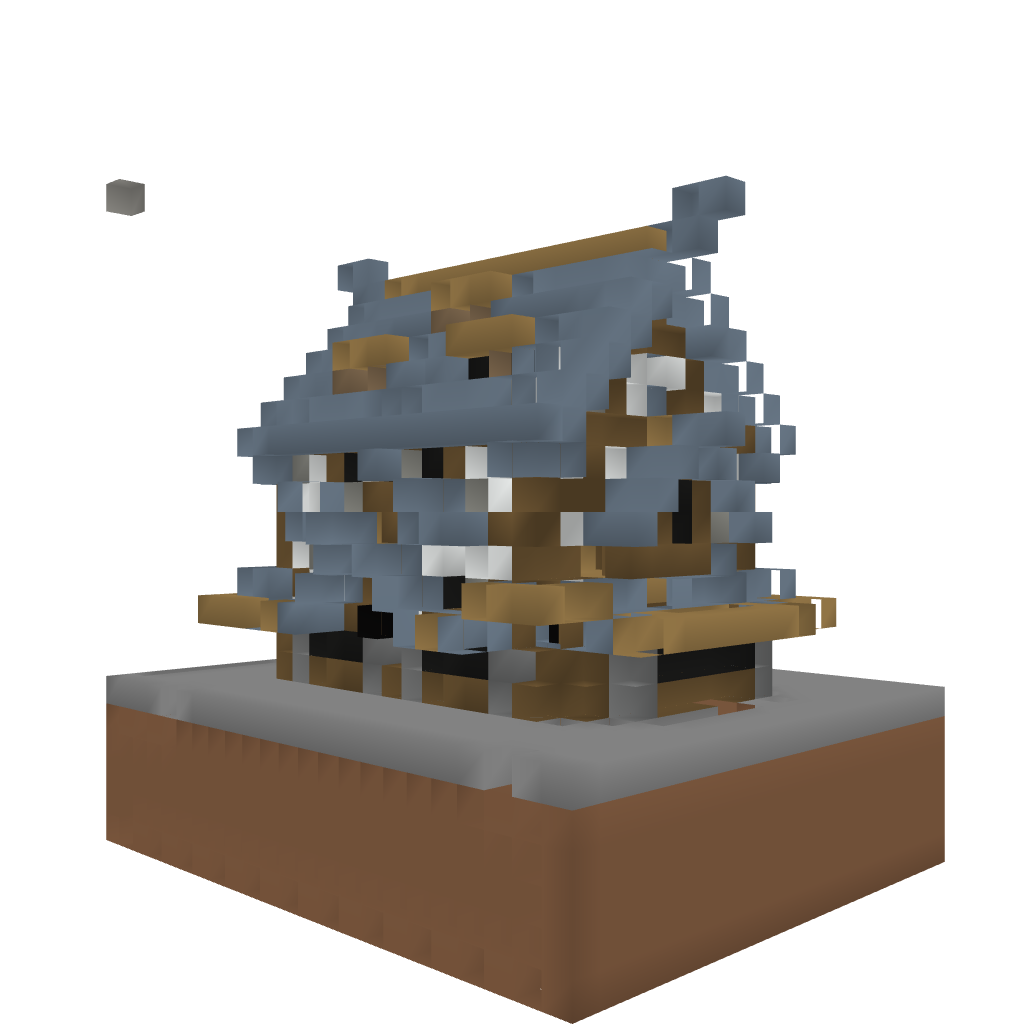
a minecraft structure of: Medieval Store